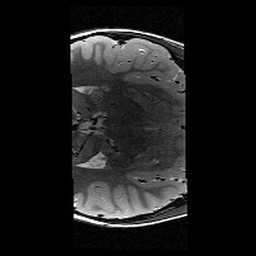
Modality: T2w
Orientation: axial
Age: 9
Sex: male
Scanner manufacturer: siemens
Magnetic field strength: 3 T
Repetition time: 9.23 s
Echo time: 0.067 s